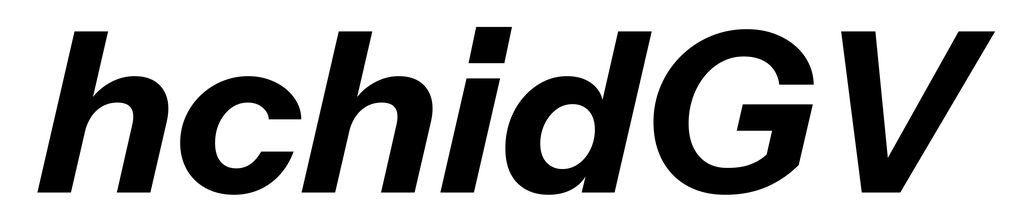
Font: InstrumentSans-Italic_Bold_Italic